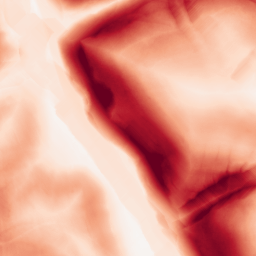
Category: morphological
Decomposition family: morphological_gradient
Decomposition parameters: size: 15
shape: diamond
Upsampling method: sinc_blackman
Upsampling parameters: scale: 2
kernel_size: 16
Upsampling scale: 2